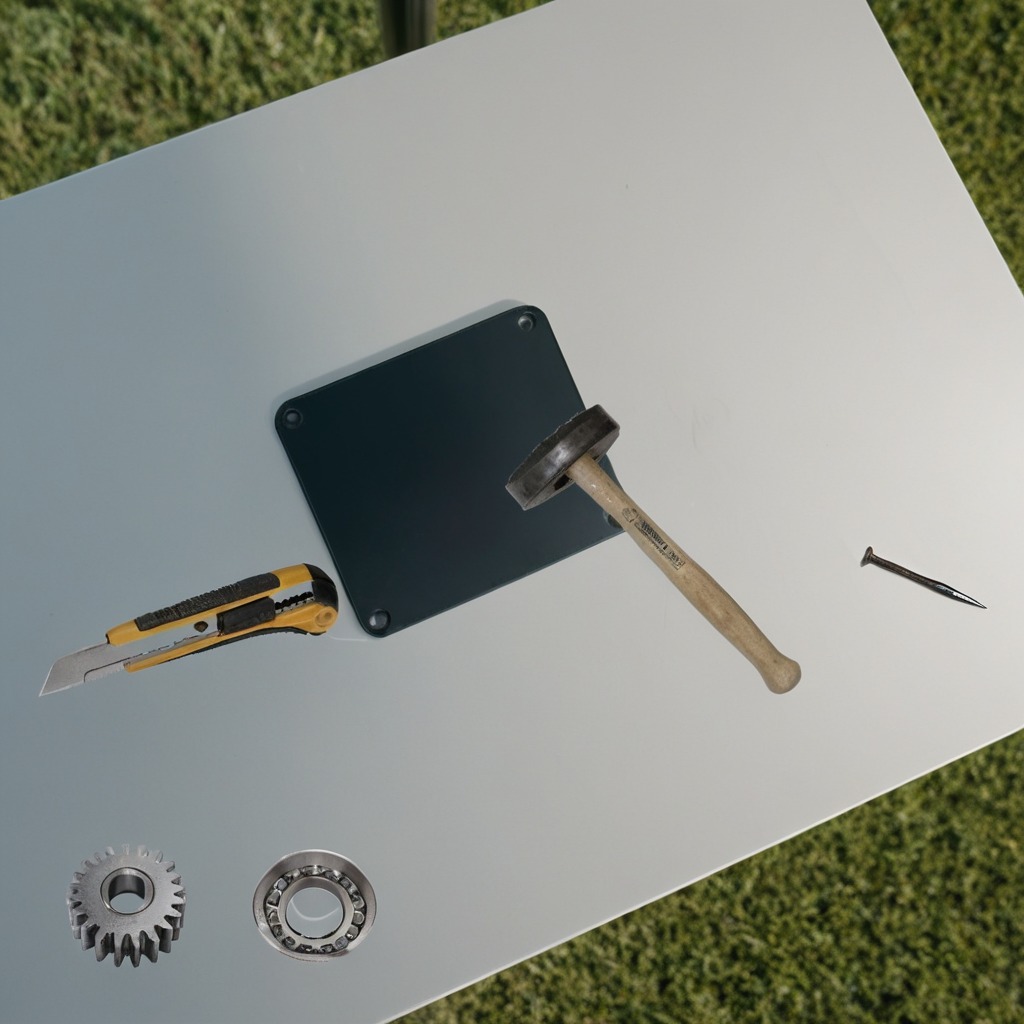
A metal ball bearing, a steel gear with teeth, a utility knife, a hammer, and an iron nail are lying on the utility table.